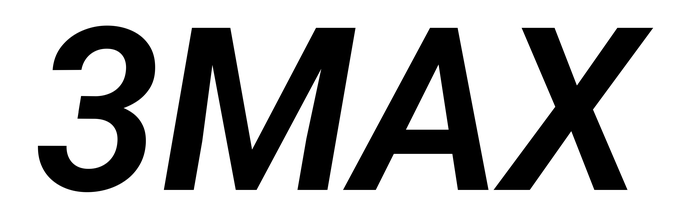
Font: Roboto-Italic_SemiBold_Italic